Field crop: tomato
Growth stage: 1
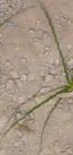
Species: cyperus